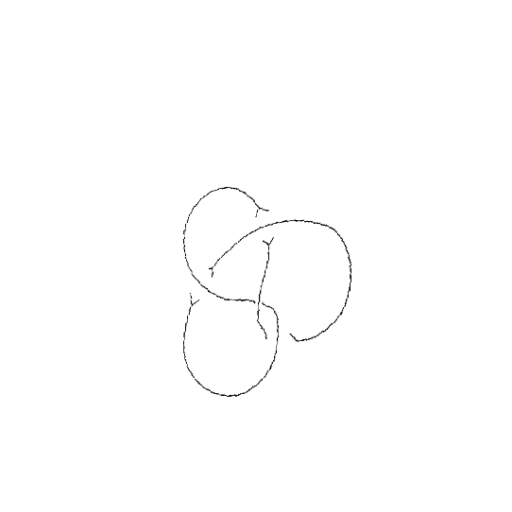
Crossing number: 4